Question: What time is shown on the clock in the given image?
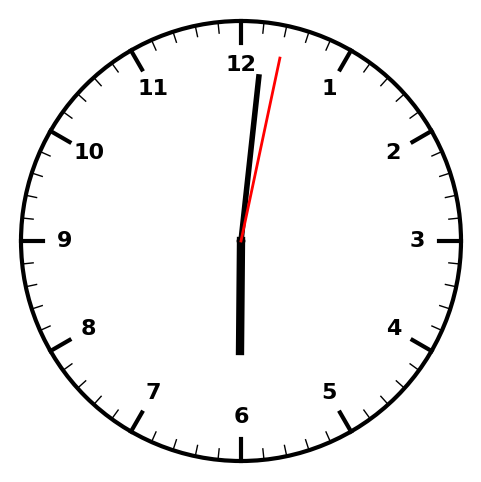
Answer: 06:01:02